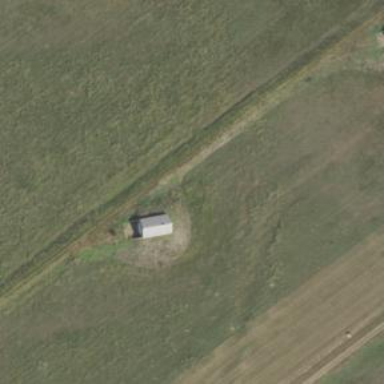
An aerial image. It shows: Military bunker.